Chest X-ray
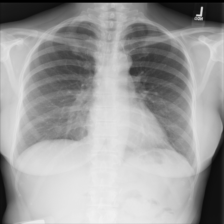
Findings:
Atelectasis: negative
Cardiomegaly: negative
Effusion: negative
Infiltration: negative
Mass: negative
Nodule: negative
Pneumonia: negative
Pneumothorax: negative
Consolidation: negative
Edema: negative
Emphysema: negative
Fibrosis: negative
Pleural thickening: negative
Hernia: negative